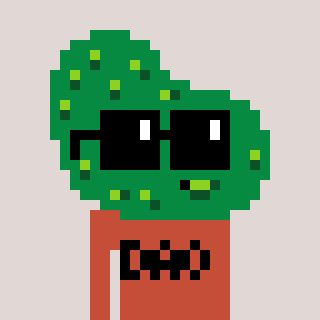
a pixel art character with square black sunglasses, a pickle-shaped head and a rust-colored body on a warm background